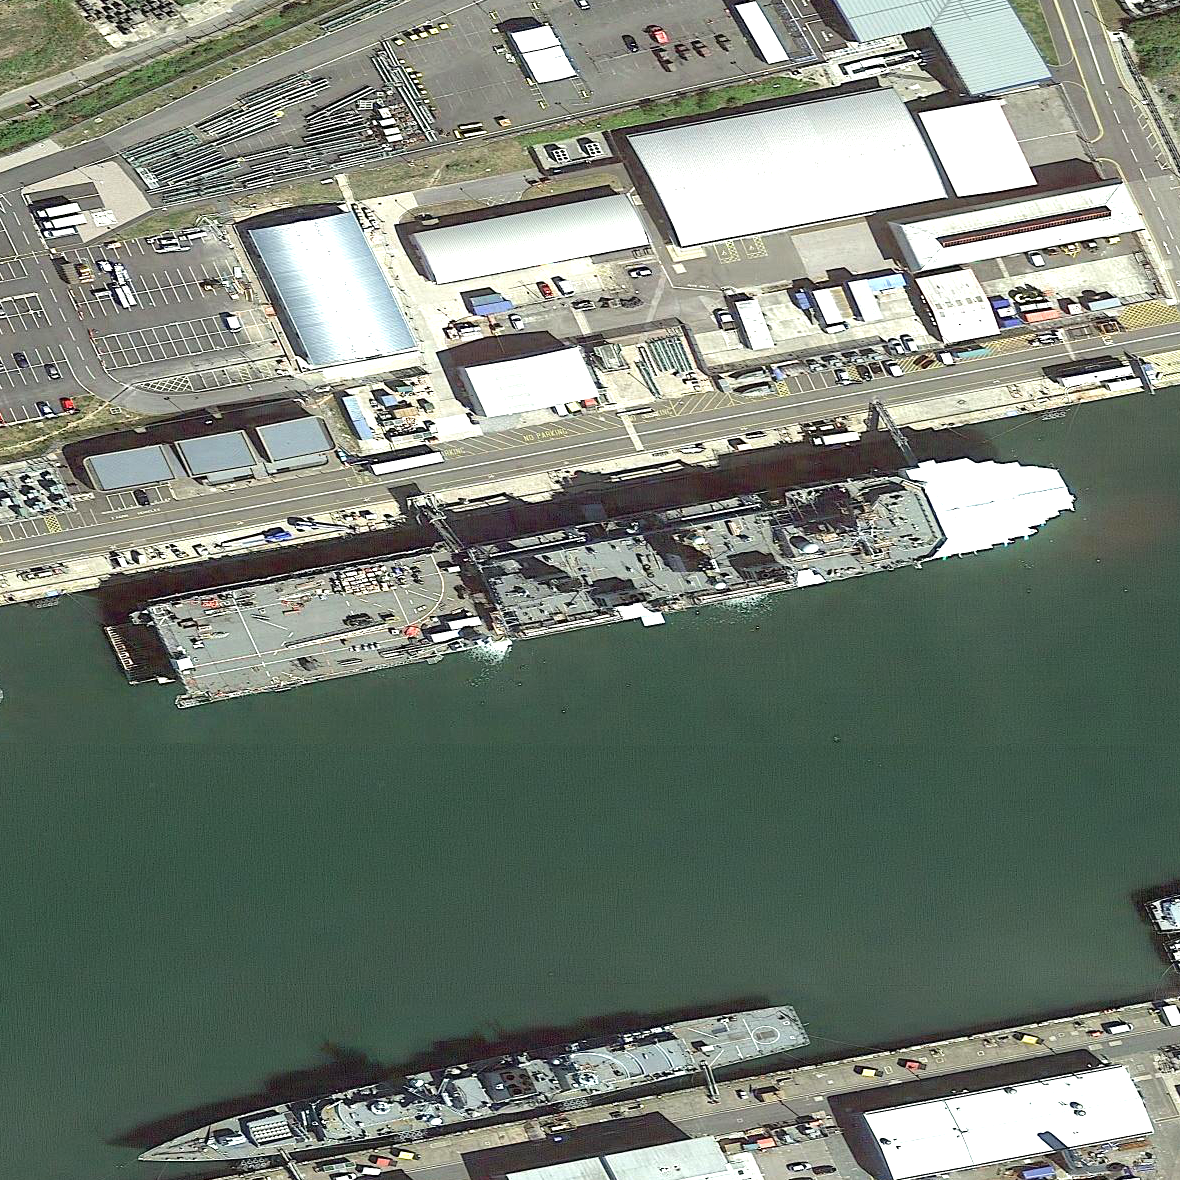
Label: assault